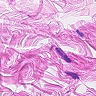
Metastatic tissue present: no